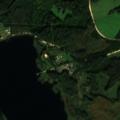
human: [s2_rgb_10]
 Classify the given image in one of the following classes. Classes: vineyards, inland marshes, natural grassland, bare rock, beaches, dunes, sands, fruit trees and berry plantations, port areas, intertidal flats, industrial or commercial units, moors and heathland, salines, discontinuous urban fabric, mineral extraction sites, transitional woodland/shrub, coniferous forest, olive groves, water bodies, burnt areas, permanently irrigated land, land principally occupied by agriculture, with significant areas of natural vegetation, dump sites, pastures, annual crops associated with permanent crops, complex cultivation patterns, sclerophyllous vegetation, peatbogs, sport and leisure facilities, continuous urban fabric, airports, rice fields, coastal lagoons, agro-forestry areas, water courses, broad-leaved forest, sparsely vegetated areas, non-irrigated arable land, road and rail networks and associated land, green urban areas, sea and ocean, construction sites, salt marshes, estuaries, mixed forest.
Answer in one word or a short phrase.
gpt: pastures, complex cultivation patterns, land principally occupied by agriculture, with significant areas of natural vegetation, broad-leaved forest, coniferous forest, mixed forest, transitional woodland/shrub, water bodies